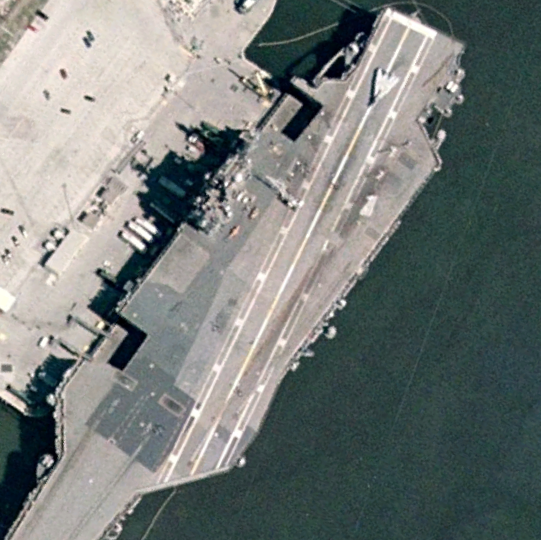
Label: aircraft_carrier